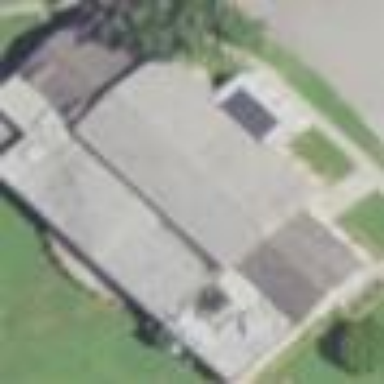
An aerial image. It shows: Commercial building.